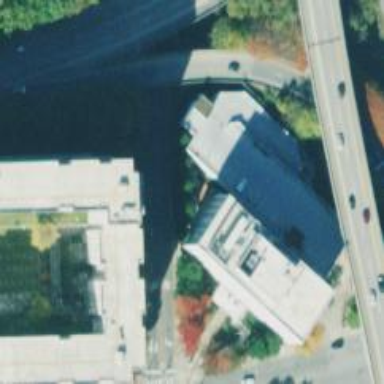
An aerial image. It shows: Multi-storey parking building.